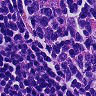
Metastatic tissue present: no